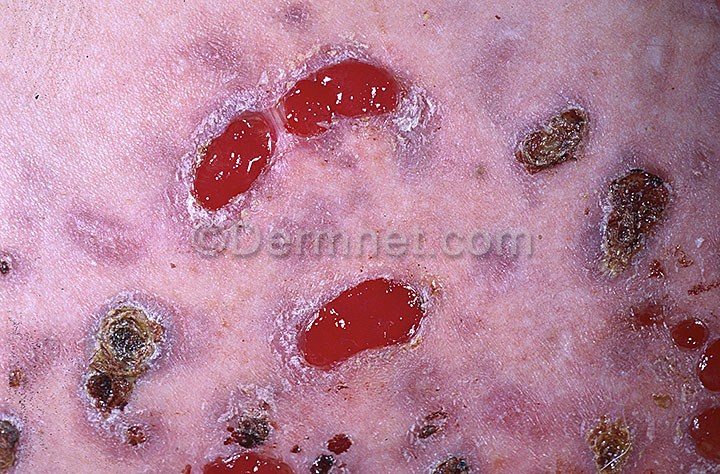
Disease: Acne and Rosacea Photos